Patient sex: M
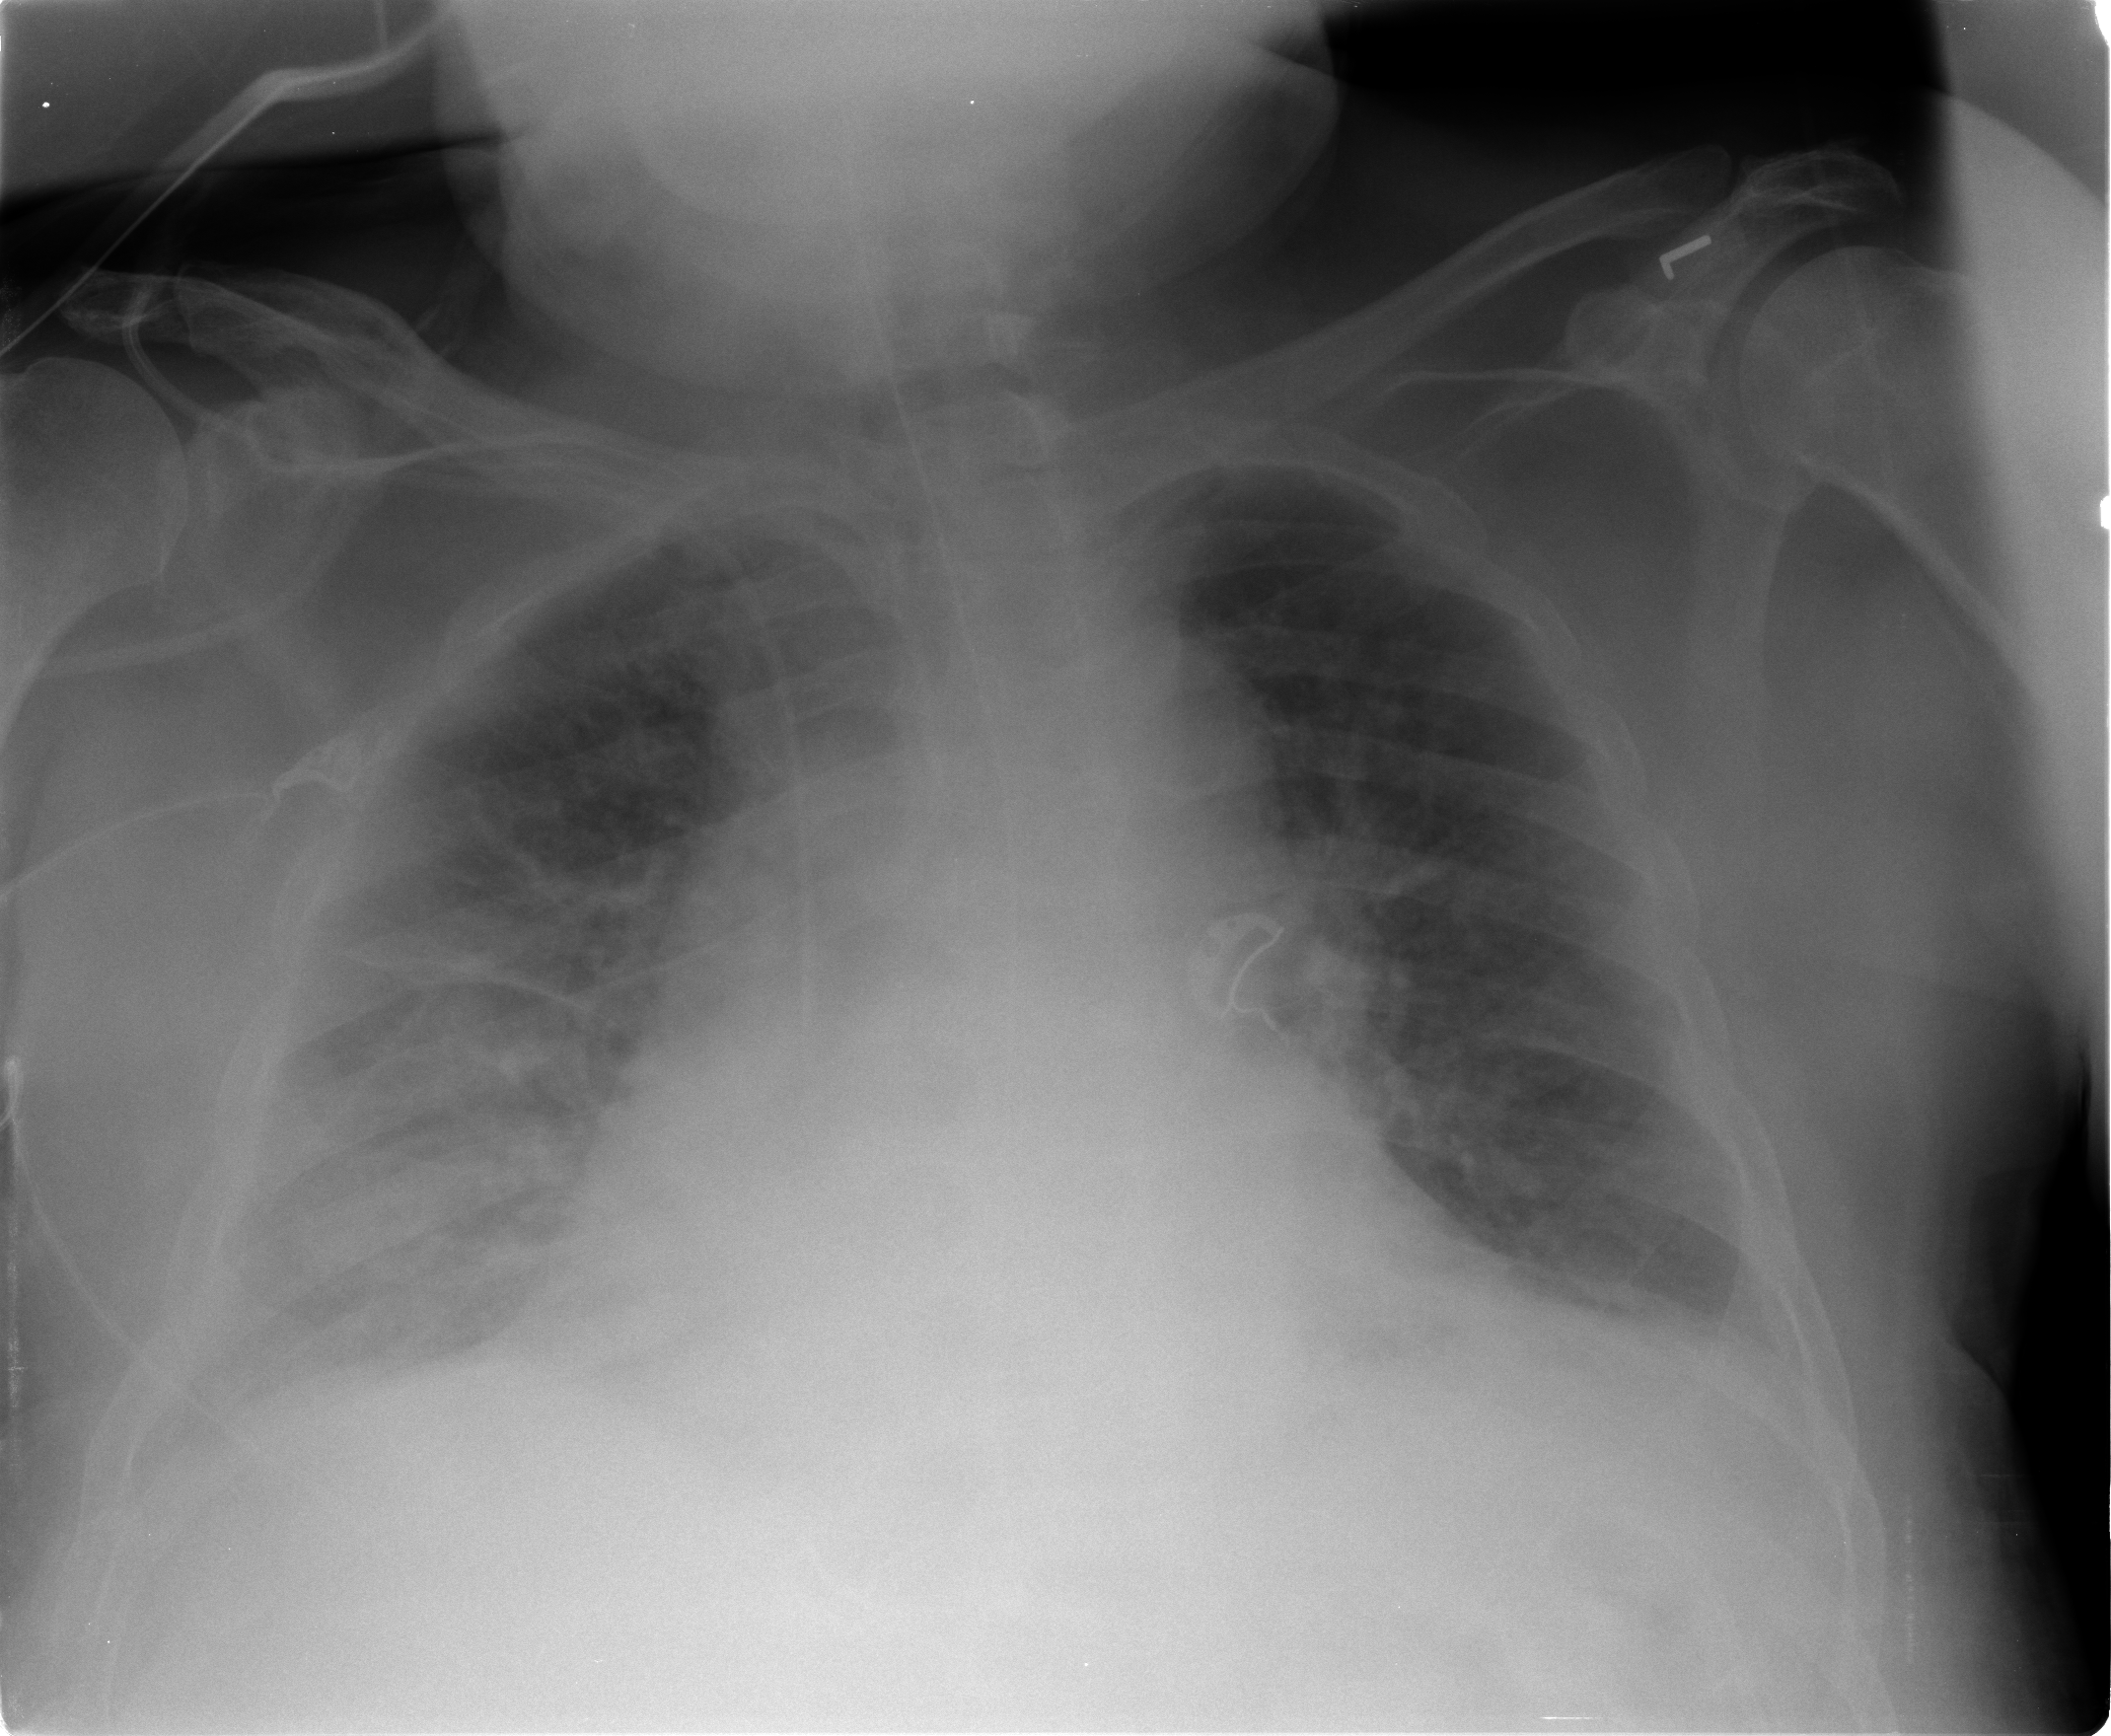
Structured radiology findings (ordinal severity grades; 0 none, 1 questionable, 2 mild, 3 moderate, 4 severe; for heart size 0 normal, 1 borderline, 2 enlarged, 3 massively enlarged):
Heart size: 2
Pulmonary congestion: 2
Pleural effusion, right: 2
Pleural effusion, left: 2
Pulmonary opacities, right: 2
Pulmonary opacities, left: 0
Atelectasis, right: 3
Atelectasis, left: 3